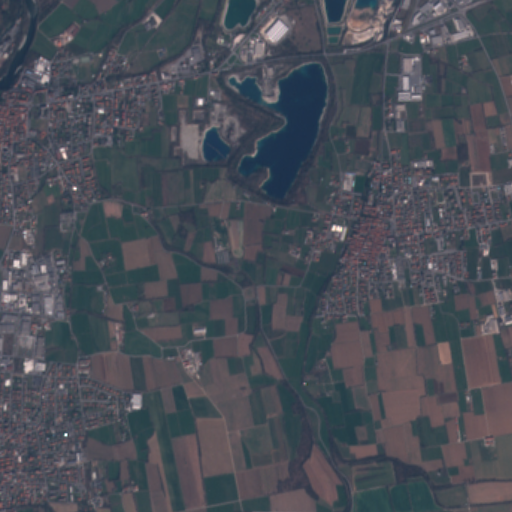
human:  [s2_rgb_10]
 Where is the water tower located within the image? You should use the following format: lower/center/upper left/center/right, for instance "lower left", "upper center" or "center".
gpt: The water tower is located in the upper left of the image.
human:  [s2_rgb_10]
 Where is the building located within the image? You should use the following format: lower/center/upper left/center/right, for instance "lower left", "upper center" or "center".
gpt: There is no building in the image.